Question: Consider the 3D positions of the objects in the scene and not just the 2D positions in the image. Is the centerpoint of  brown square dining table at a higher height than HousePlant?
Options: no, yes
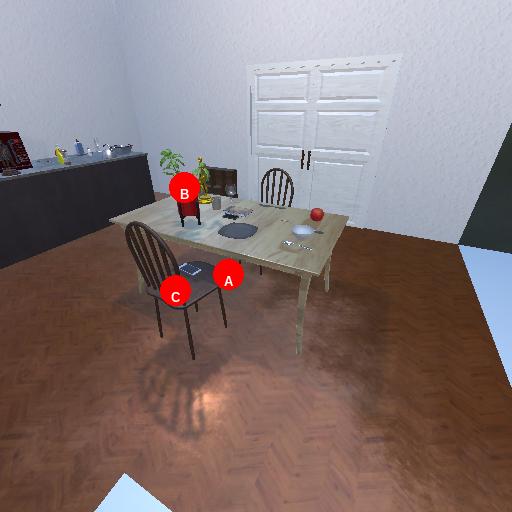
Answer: no